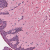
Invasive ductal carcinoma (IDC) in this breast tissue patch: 0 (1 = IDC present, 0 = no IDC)